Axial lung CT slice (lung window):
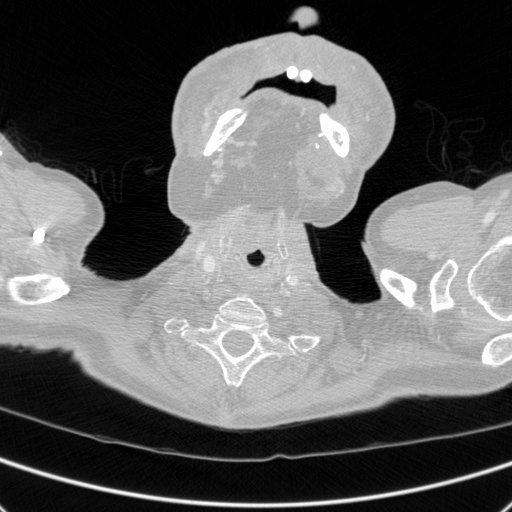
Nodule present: no